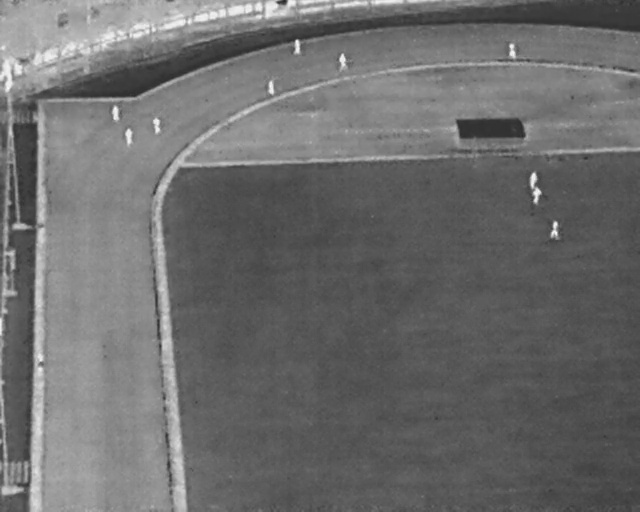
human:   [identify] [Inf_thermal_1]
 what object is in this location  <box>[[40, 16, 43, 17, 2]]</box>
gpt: <ref>1 small person at the top</ref>

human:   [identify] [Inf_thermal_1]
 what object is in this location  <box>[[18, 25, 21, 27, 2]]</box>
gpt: <ref>1 small person at the top left</ref>

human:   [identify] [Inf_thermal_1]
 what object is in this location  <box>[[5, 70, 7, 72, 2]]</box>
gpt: <ref>1 small person at the bottom left</ref>